在长方体 \(ABCD-A_1B_1C_1D_1\) 中，\(AD = DD_1 = 1\)，\(AB = \sqrt{3}\)，\(E\)，\(F\)，\(G\) 分别为 \(AB\)，\(BC\)，\(C_1D_1\) 的中点.

(1) 求三棱锥 \(A-GEF\) 的体积；

(2)  点 \(P\) 在矩形 \(ABCD\) 内，若直线 \(D_1P \parallel\) 平面 \(EFG\)，求线段 \(D_1P\) 长度的最小值.
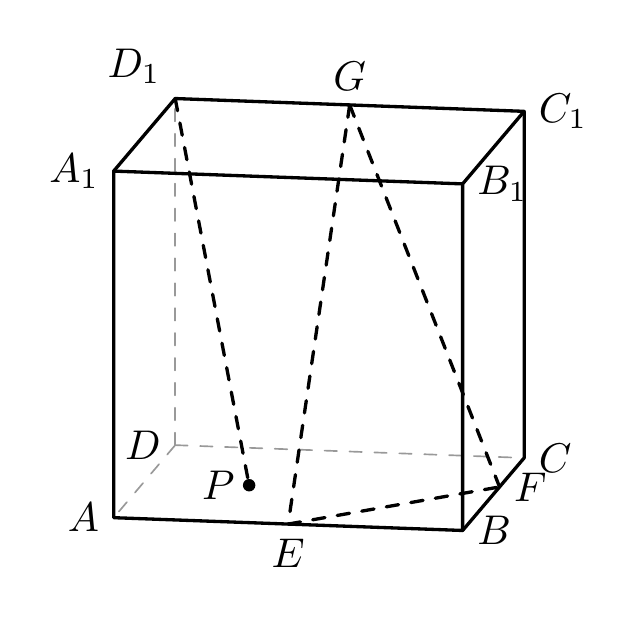
【解答】
【详解】(1) 依题意有 \(S_{\triangle AEF} = \frac{1}{2} \cdot AE \cdot BF = \frac{1}{2} \cdot \frac{\sqrt{3}}{2} \cdot \frac{1}{2} = \frac{\sqrt{3}}{8}\)，

所以三棱锥 \(A-GEF\) 的体积 \(V_{A-GEF} = V_{G-AEF} = \frac{1}{3} \cdot S_{\triangle AEF} \cdot DD_1 = \frac{1}{3} \cdot \frac{\sqrt{3}}{8} \cdot 1 = \frac{\sqrt{3}}{24}\)；

(2) 如图，

连结 \(D_1A\)，\(AC\)，\(D_1C\)，

\(\because E\)，\(F\)，\(G\) 分别为 \(AB\)，\(BC\)，\(C_1D_1\) 的中点，

\(\therefore AC \parallel EF\)，\(EF \not\subset\) 平面 \(ACD_1\)，\(AC \subset\) 平面 \(ACD_1\)，

\(\therefore EF \parallel\) 平面 \(ACD_1\)，

\(\because EG \parallel AD_1\)，\(EG \not\subset\) 平面 \(ACD_1\)，\(AD_1 \subset\) 平面 \(ACD_1\)，

\(\therefore EG \parallel\) 平面 \(ACD_1\)，

\(\because EF \cap EG = E\)，\(\therefore\) 平面 \(EFG \parallel\) 平面 \(ACD_1\)，

\(\because D_1P \parallel\) 平面 \(EFG\)，

\(\therefore\) 点 \(P\) 在直线 \(AC\) 上，在 \(\triangle ACD_1\) 中，\(AD_1 = \sqrt{2}\)，\(AC = 2\)，\(CD_1 = 2\)，

\[
S_{\triangle AD_1C} = \frac{1}{2} \times \sqrt{2} \times \sqrt{2^2 - \left(\frac{\sqrt{2}}{2}\right)^2} = \frac{\sqrt{7}}{2},
\]

\(\therefore\) 当 \(D_1P \perp AC\) 时，线段 \(D_1P\) 的长度最小，最小值为
\[
\frac{S_{\triangle AD_1C}}{\frac{1}{2} \times AC} = \frac{\frac{\sqrt{7}}{2}}{\frac{1}{2} \times 2} = \frac{\sqrt{7}}{2}.
\]
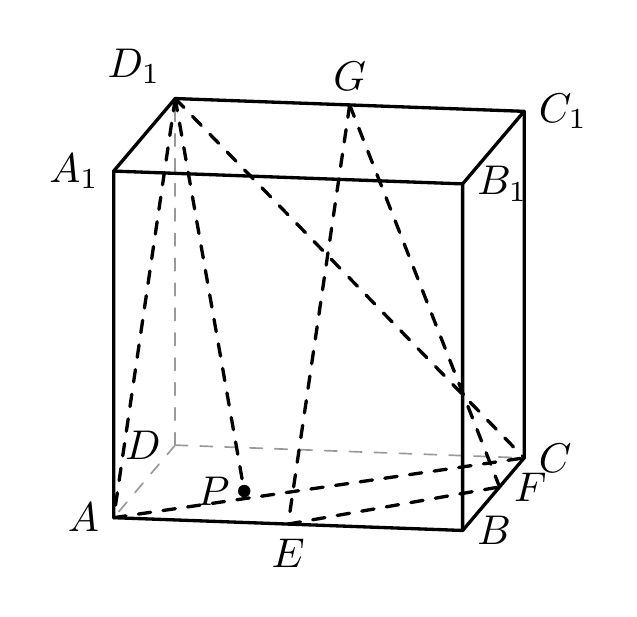